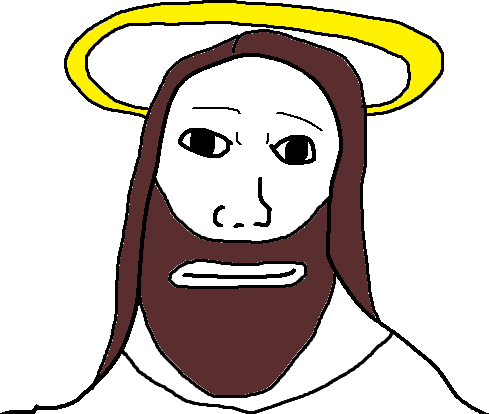
Label: 5_Shroomjak